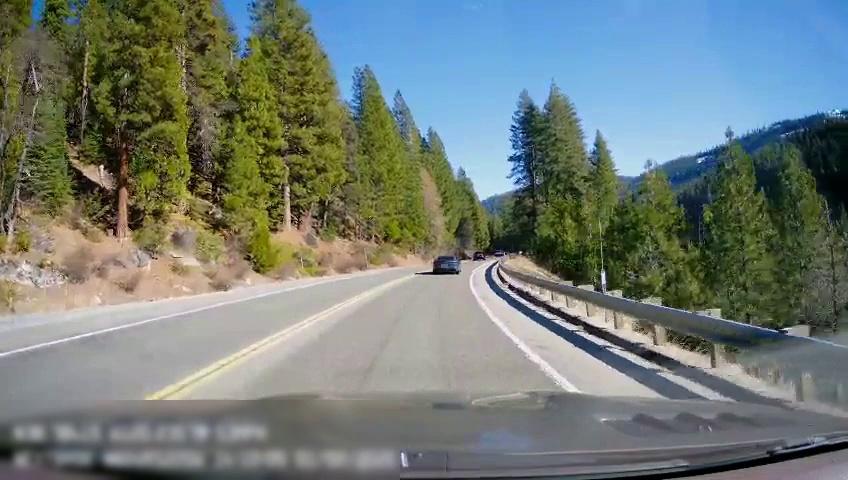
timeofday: Day
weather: Sunny
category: Drivable Space
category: Vehicles | Car
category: Vehicles | Car
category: Lanes | Opposite Lane
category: Lanes | Current Lane
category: Lanes | Opposite Lane
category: Lanes | Current Lane